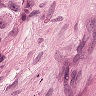
Metastatic tissue present: yes